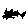
Label: cat